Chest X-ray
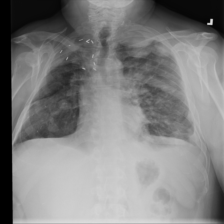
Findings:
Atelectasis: negative
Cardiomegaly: negative
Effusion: negative
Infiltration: negative
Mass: positive
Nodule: positive
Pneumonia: negative
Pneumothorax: negative
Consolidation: negative
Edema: negative
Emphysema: negative
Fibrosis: negative
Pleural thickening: negative
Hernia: negative